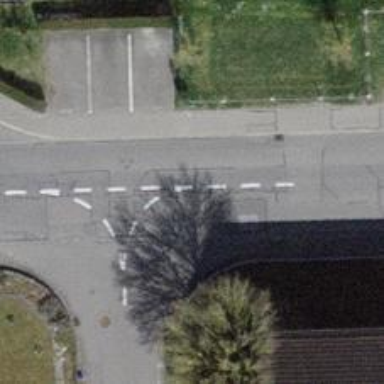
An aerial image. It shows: Public transport stop position.